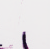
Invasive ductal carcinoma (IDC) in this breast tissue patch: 0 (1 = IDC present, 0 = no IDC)